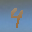
Label: 4